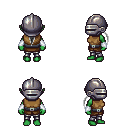
a pixel art fantasy rpg character, female body template, orc, green skin, leather chest armor, metal pants, gray ponytail hairstyle, metal helm, white cloth bracers, four views (front, back, left, right), 2x2 character sprite sheet, small pixel art, hard edges, no anti-aliasing